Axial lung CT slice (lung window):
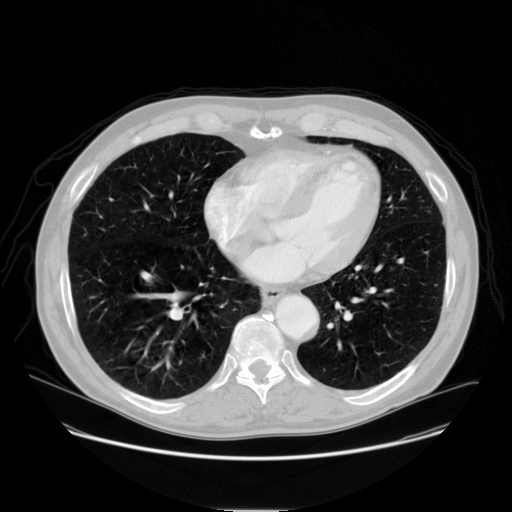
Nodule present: no